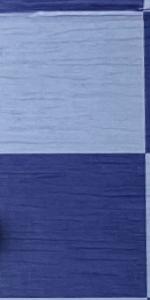
Label: Empty